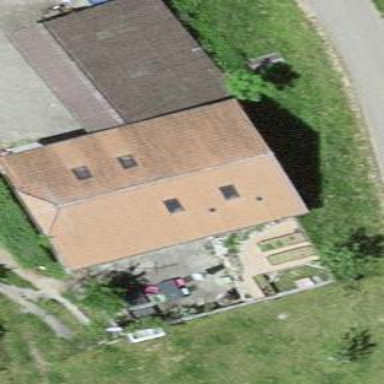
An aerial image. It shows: Residential building.